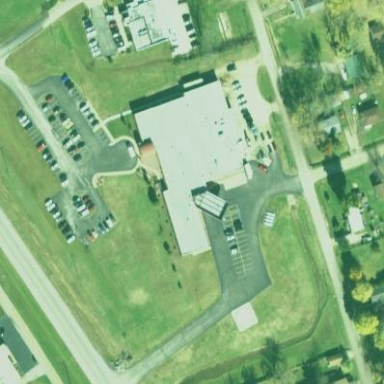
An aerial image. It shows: Healthcare facility identified as hospital.